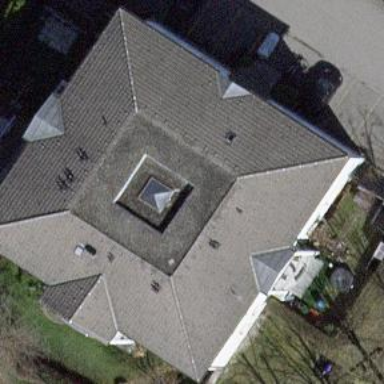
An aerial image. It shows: Quadruple saltbox roof shape on apartment building.